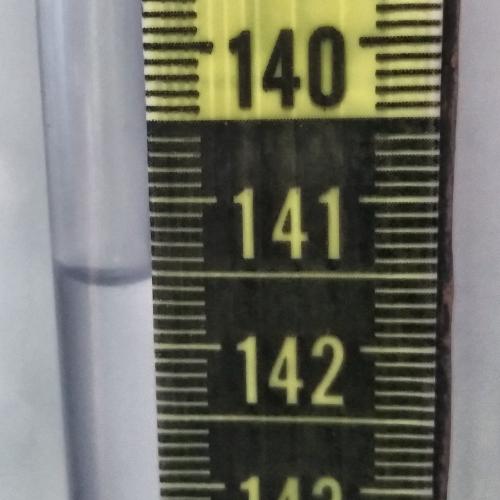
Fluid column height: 141.5 cm